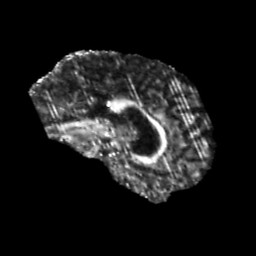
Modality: FA
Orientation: sagittal
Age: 49
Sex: male
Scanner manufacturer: siemens
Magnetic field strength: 3 T
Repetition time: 5.25 s
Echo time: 0.08 s